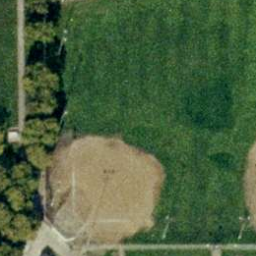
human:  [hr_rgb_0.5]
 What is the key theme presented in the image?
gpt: baseball diamond